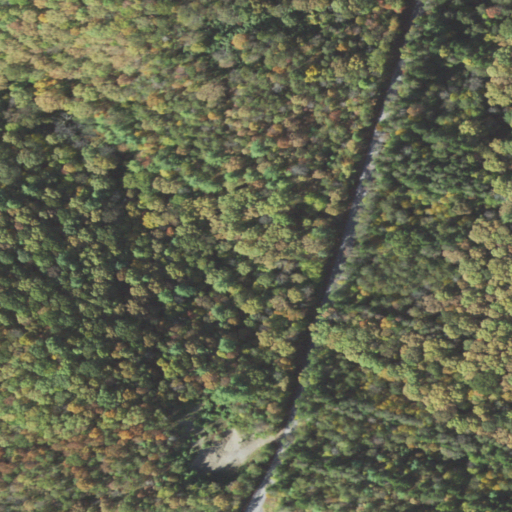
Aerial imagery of valley in Pennsylvania named Back Hollow containing deciduous forest, evergreen forest, mixed forest, open development, low intensity development, woody wetlands, and medium intensity development